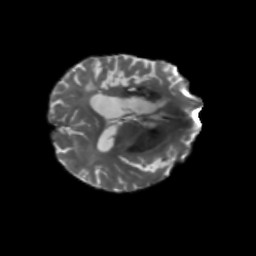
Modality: T2w
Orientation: axial
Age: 70
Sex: male
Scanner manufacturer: siemens
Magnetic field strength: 3 T
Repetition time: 5.25 s
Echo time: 0.08 s